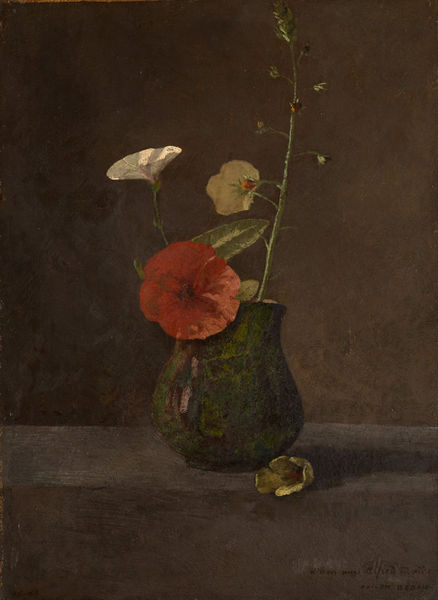
Titel: Blumenstilleben im grünen Krug
Künstler: Odilon Redon
Standort: Karlsruhe
Institution: Staatliche Kunsthalle Karlsruhe
Schlagwörter: blätter, dunkel, gemälde, schatten, weiß, gelb, grün, blume, blumen, braun, glas, grau, hintergrund, licht, orange, schwarz, tisch, blüte, blüten, rose, rosen, rot, hochformat, malerei, wand, barock, rahmen, stein, tod, tot, signatur, tischtuch, öl, ast, natur, spiegelung, boden, drei, blatt, pflanze, pflanzen, kontrast, rosa, zart, rund, keramik, krug, stilleben, stillleben, ton, vase, topf, ruhe, blumenvase, düster, halm, monochrom, ölgemälde, einfach, datum, floral, strauss, stil, tor, blumenstrauss, blühen, blühend, stiel, tischkante, tulpe, becher, vanitas, gefäß, memento mori, vergänglichkeit, unterschrift, untergrund, unterlage, sprossen, winde, zweig, schlicht, mohn, stengel, leinwand, chardin, stängel, welk, blat, leben, verwelkt, knospe, knospen, dukel, hintergund, silleben, hochkant, blumenstilleben, winden, wicke, kelche, klatschmohn, ackerwinde, vertikale, mori, wicken, blütenkelche, rispe, sommerblumen, tonvase, mohnblume, momentum mori, malve, wildblumen, mohn weiss, mohn rot, stilleben mit mohnblume, spross, leerer hintergrund, weißer mohn, verwolken, gewolken, blüte auf tisch, stilleben vase mit mohnblume, clematis und mohn in vase, vase mit blumen